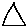
Label: triangle